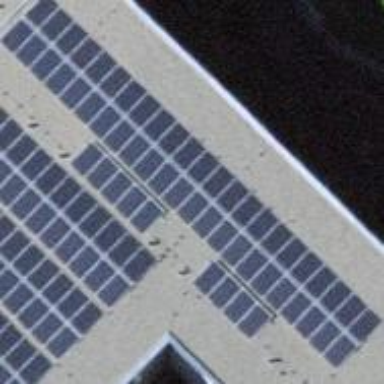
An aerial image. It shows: Solar power generator utilizing photovoltaic technology with solar photovoltaic panels.